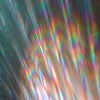
Label: sunburn